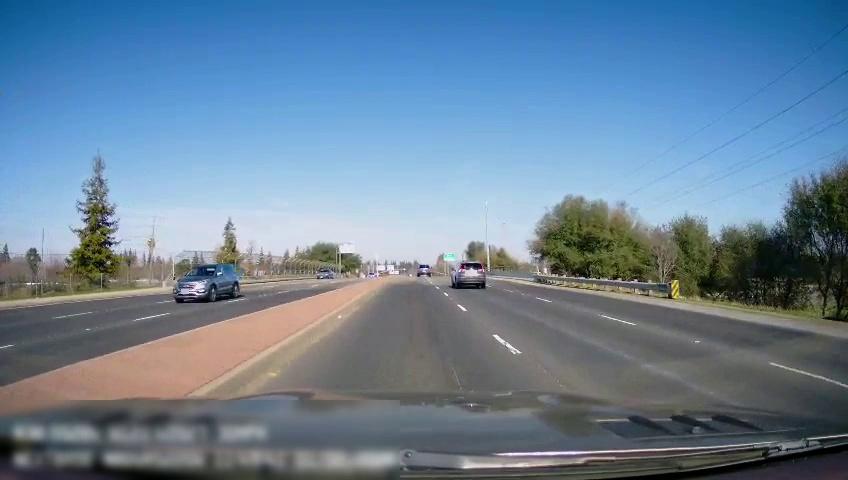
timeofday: Day
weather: Sunny
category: Drivable Space
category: Drivable Space
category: Vehicles | SUV
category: Vehicles | SUV
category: Vehicles | SUV
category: Vehicles | SUV
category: Lanes | Current Lane
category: Lanes | Alternate Lane
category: Lanes | Opposite Lane
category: Lanes | Opposite Lane